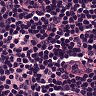
Metastatic tissue present: no